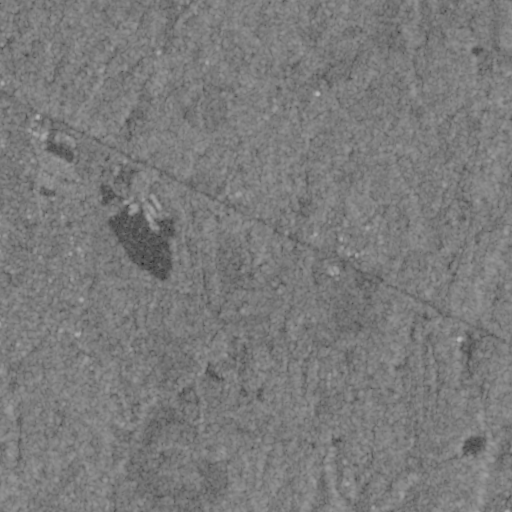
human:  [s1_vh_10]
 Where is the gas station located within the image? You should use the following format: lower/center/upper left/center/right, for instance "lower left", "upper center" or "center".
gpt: The gas station is located in the upper left of the image.
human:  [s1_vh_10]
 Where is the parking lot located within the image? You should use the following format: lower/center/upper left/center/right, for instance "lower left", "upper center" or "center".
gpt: The parking lot is located in the center right of the image.
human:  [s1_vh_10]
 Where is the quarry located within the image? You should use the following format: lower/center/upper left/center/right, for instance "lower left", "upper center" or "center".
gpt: The quarry is located in the lower right of the image.
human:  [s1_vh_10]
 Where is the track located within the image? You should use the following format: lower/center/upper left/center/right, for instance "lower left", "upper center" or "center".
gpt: The track is located in the upper right of the image.
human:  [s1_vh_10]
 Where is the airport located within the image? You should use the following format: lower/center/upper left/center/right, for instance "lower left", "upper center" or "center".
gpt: There is no airport in the image.

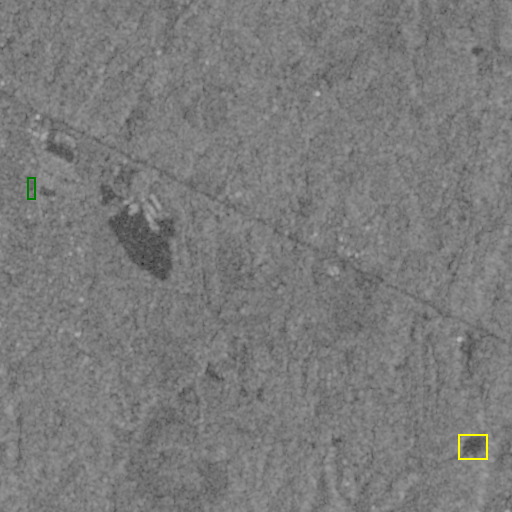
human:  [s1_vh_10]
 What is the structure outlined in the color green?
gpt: The structure outlined in green is a park.
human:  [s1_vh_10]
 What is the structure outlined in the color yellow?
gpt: The structure outlined in yellow is a quarry.
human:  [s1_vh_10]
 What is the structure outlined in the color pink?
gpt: There is no pink outline.